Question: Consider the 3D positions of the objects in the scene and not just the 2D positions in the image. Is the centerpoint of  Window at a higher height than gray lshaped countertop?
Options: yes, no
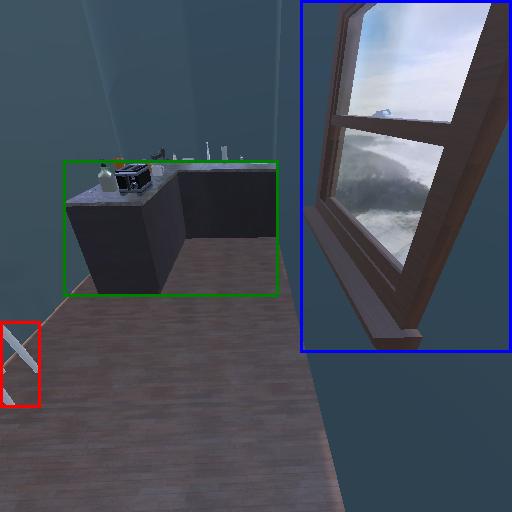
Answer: yes